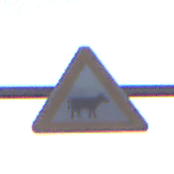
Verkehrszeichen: ViehtriebLinks
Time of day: SunriseSunset
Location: Outdoor (Urban)
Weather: Clear
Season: NotSpecified
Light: Natural